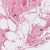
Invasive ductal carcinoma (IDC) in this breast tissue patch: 0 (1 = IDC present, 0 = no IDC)